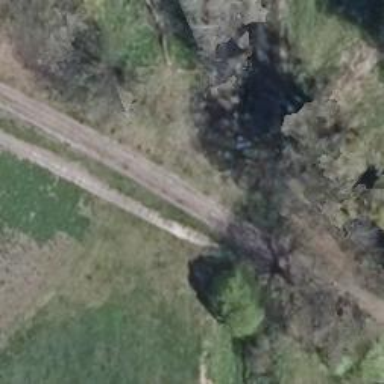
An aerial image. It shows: Track with grade 5 tracktype.